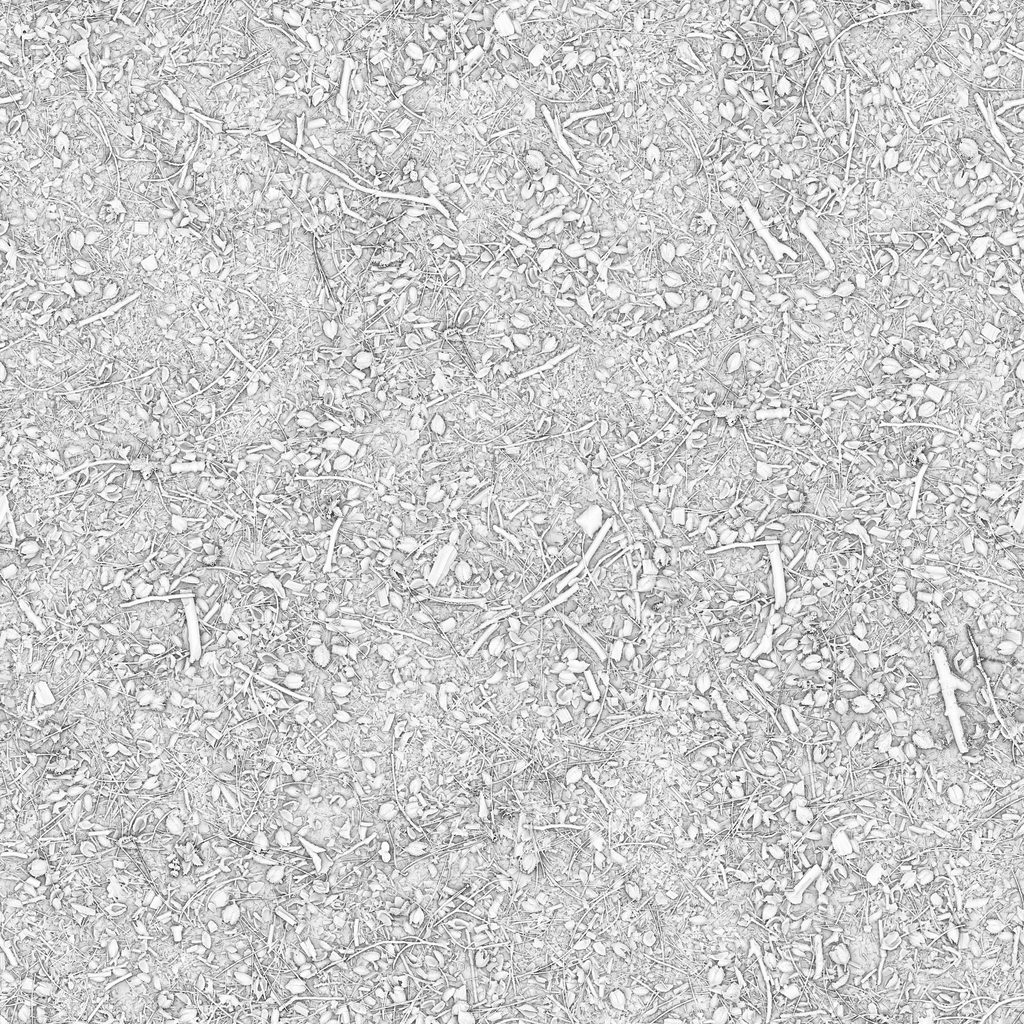
Texture map type: AmbientOcclusion